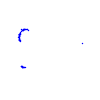
Particle: kaon